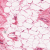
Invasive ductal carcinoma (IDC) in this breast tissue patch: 0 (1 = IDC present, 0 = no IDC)